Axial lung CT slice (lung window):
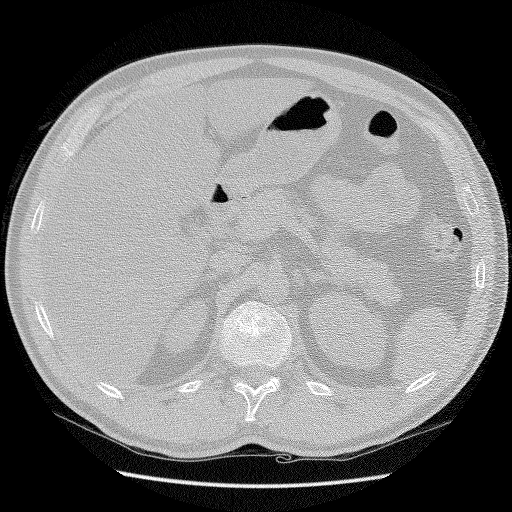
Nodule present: no